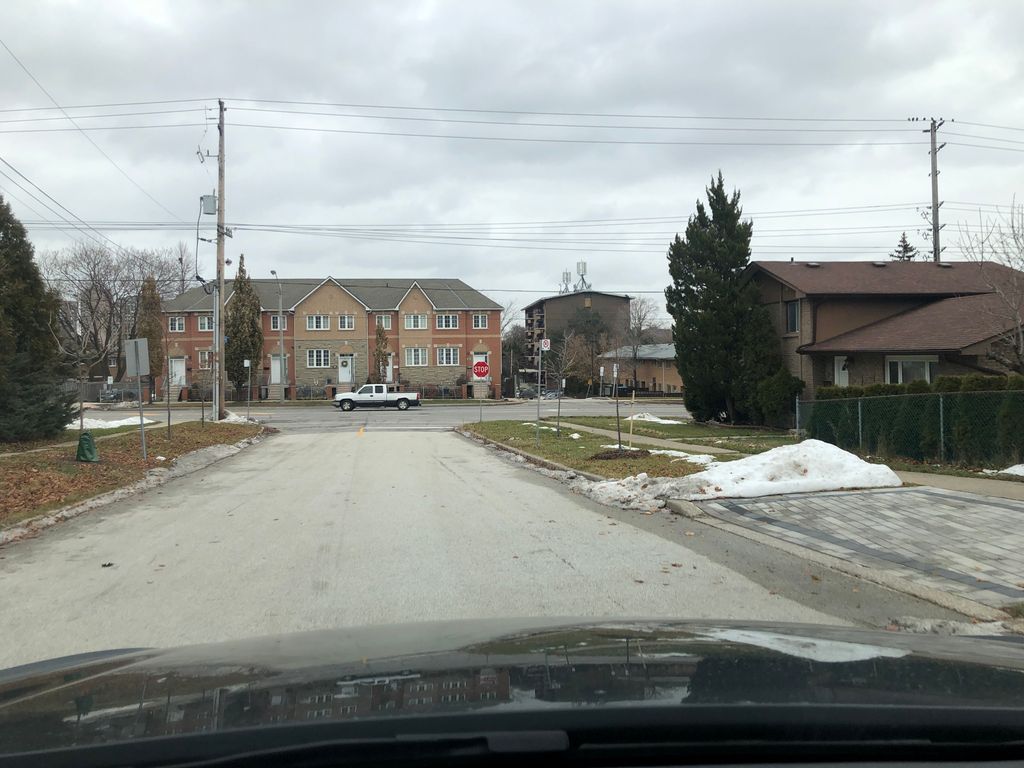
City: toronto